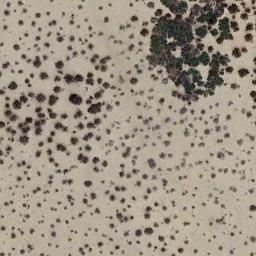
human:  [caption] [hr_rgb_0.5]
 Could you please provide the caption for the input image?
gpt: In this jungle, Only the little vegetation can be seen .

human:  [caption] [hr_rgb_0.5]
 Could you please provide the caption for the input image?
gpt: The chaparral is consist of sparse bushes on the desert .

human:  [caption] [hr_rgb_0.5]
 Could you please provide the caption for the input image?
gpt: Chaparral is scattered in the sand from dense to sparse .

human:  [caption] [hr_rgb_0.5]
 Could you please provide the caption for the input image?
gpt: A lot of chaparrals of different kinds and sizes grow in the desert .

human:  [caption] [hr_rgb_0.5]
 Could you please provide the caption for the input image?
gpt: The chaparral is dense in the upper right .